Question: I have a situation where when i console.log a object it shows to be null but in the same time to have some properties in it.
I'm fallowing up <URL> or in short:
'''
.factory('Auth', function ($http, $q, $firebase, FBURL, $location, $firebaseSimpleLogin, $rootScope) {
var ref = new Firebase(FBURL);
var auth = $firebaseSimpleLogin(ref);
console.log(auth);
var Auth = {
signedIn: function () {
return auth.user !== null;
},
login: function (user) {
return auth.$login('password', user);
}
};
$rootScope.signedIn = function () {
return Auth.signedIn();
};
return Auth;
});
'''
and i get this:

in this case, after authenticating, 'console.log(Auth.signedIn());' return 'false' because the object in the log shows as null, but when i open to look inside i can see the properties
what is this?
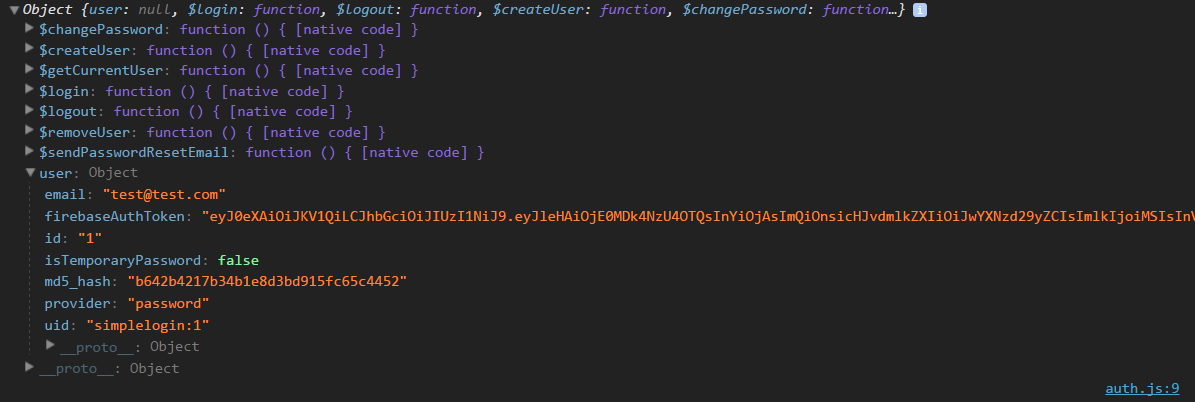
Answer: The <URL>. Meaning its asynchronous. Patrick Evan's comment is accurate. By the time you look at the object in the console, it now has information in it.
If you continue to follow the tutorial, towards the end the controller will wrap a 'login' function to properly handle the promise.
this is also why the 'Auth.login' function that you've written simply returns the value of another function call. You're essentially creating an interface to abstract the login implementation details away from the controller (or other services) later. The controller doesn't really need to know what service you're using to login with, just that the 'login' function returns a promise that it can do something with later.